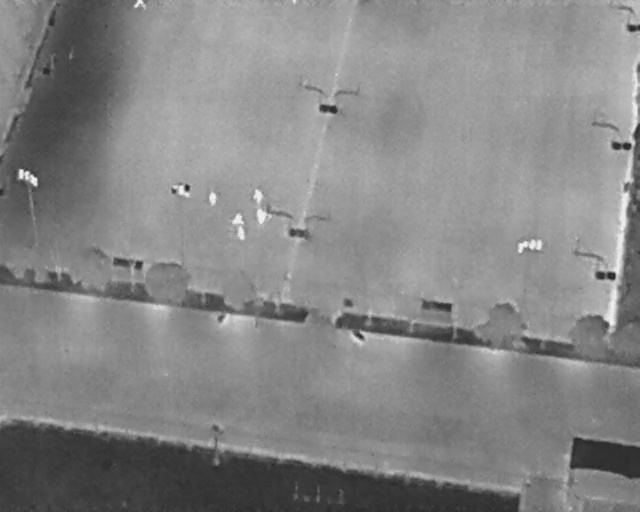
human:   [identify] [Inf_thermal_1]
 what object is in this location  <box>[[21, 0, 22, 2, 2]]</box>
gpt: <ref>1 small person at the top left</ref>